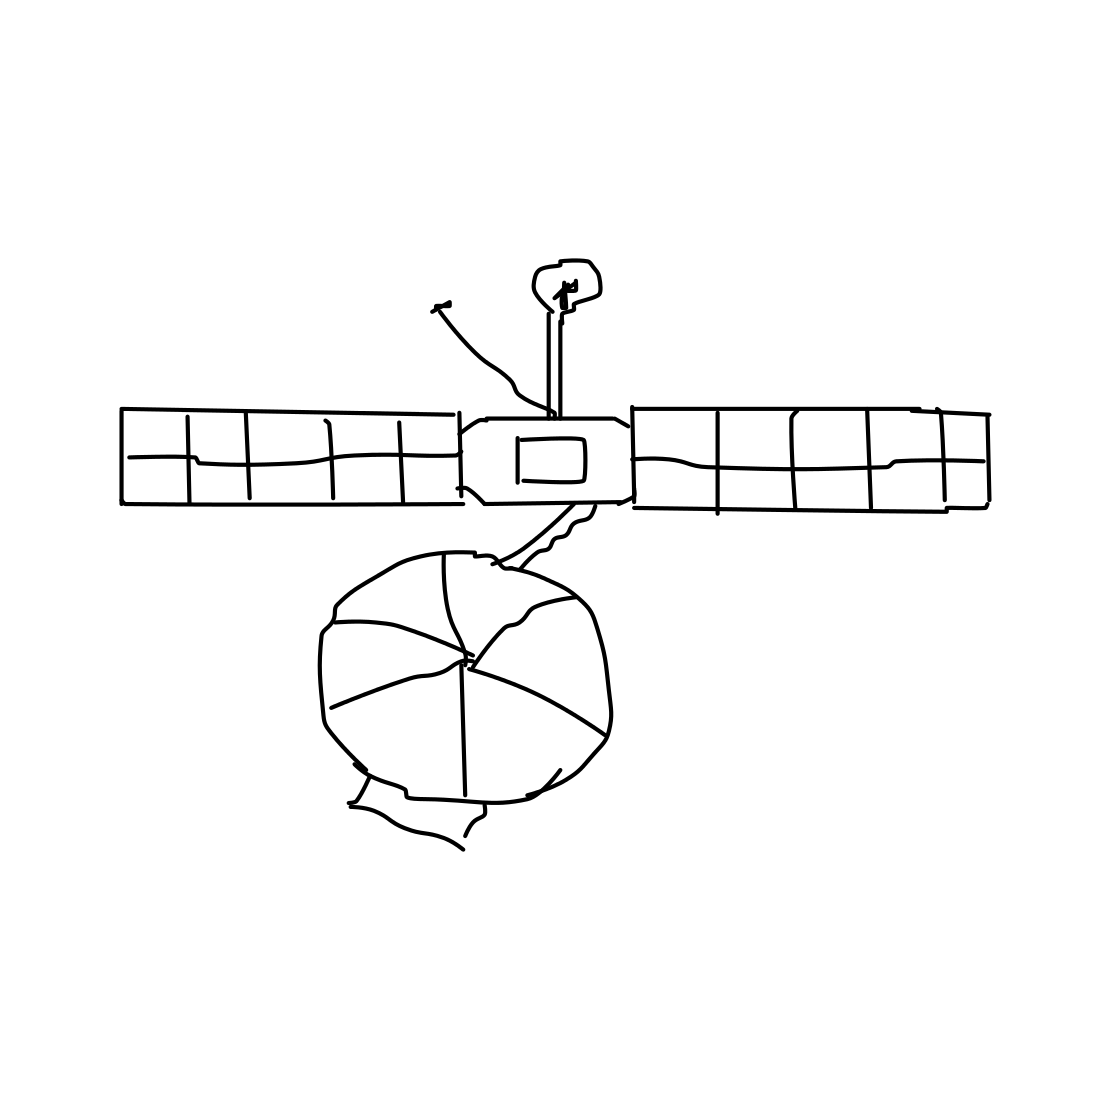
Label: satellite